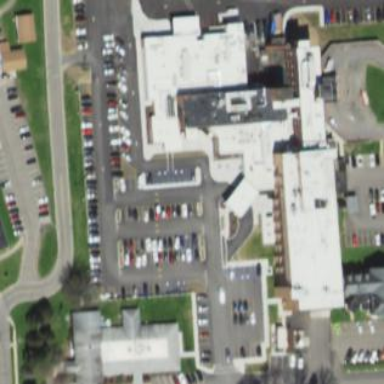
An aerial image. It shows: Healthcare facility identified as hospital.